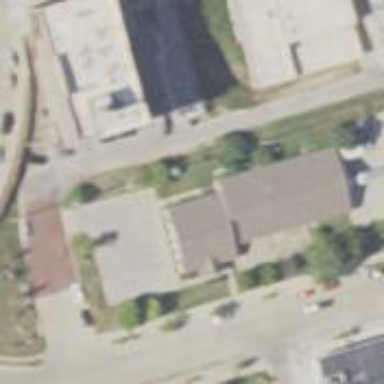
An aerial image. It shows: Industrial building designed in early commercial Chicago architecture style. Originally planned for apartments.